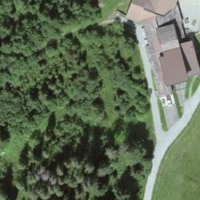
EUNIS habitat code: 43
Species observed at this site:
Geranium pyrenaicum
Lophophanes cristatus
Anthus spinoletta
Fringilla coelebs
Silene dioica
Sylvia atricapilla
Turdus merula
Phylloscopus collybita
Caltha palustris
Petasites albus
Sphaerophoria scripta
Milvus milvus
Phoenicurus ochruros
Garrulus glandarius
Nucifraga caryocatactes
Motacilla alba